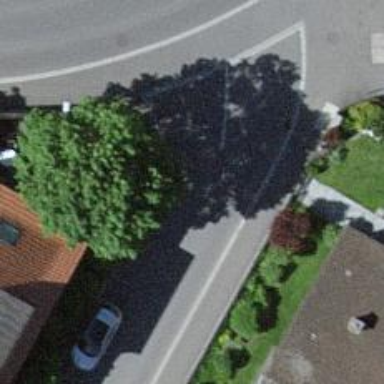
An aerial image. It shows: Uncontrolled zebra crossing on the road.